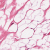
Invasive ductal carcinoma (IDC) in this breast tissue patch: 0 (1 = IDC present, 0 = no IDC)